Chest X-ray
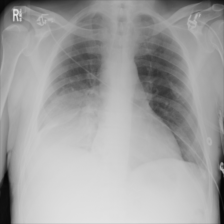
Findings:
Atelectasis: negative
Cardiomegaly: negative
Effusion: negative
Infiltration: negative
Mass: negative
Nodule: negative
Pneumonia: negative
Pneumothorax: negative
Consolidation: negative
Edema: negative
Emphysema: negative
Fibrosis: negative
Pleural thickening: negative
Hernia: negative